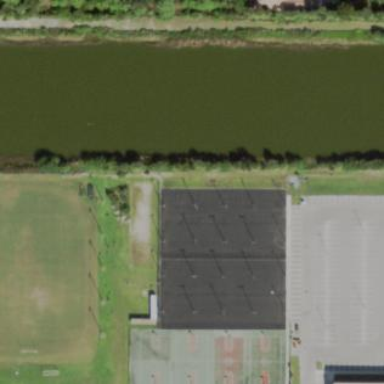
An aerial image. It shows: Tennis court on pitch designated for leisure land.